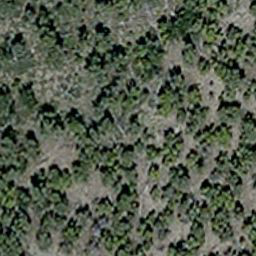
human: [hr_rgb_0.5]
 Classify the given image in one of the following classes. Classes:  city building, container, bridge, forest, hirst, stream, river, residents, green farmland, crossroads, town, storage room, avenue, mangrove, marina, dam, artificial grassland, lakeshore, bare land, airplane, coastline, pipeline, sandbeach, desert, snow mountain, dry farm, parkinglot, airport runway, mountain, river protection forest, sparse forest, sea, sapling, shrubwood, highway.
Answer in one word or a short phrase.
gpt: sparse forest